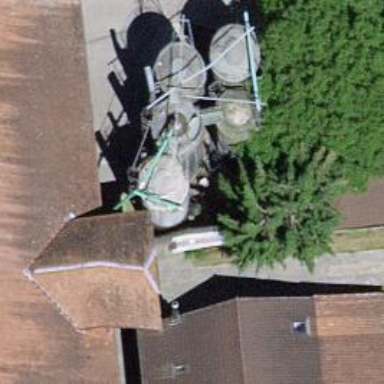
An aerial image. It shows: Silo.